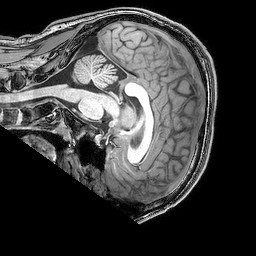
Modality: T1w
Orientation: sagittal
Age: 21
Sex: male